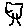
Label: tree